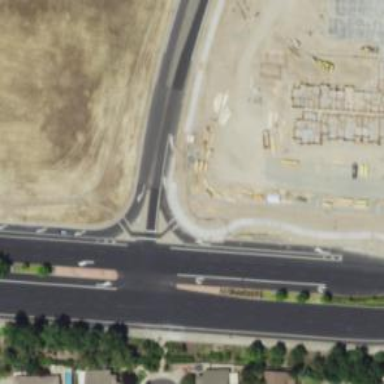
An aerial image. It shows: Primary link highway.